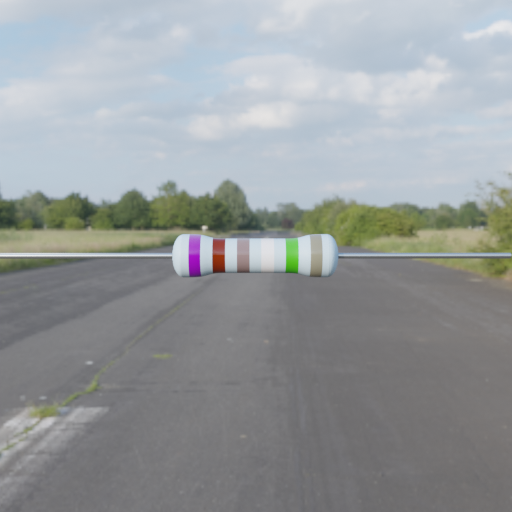
Resistor colour bands (in order): violet, brown, gray, white, green, gray